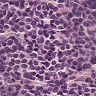
Metastatic tissue present: no